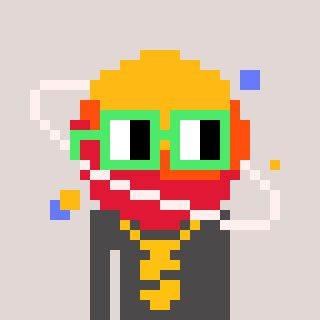
a pixel art character with square light green glasses, a saturn-shaped head and a grayscale-colored body on a warm background